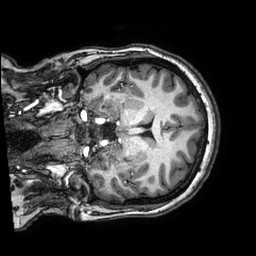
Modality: T1w
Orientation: coronal
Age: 35
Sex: female
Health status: healthy